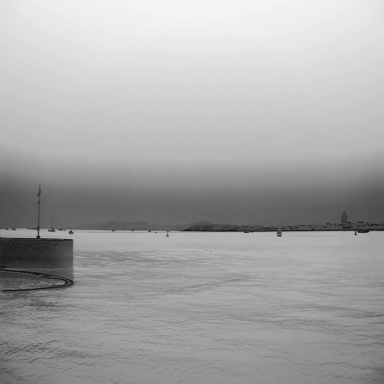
There are 18 objects shown in the infrared image, including five sailboats, and 13 canoes.